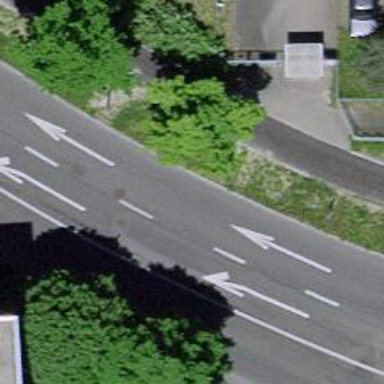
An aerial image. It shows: Tertiary road with asphalt surface and separate sidewalk.